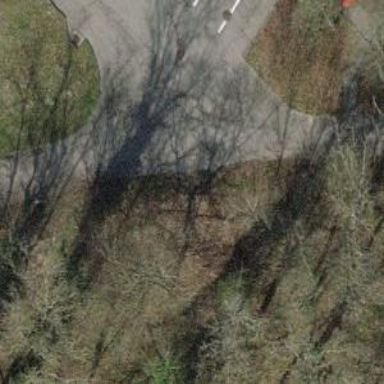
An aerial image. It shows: Driveway with excellent trail visibility.